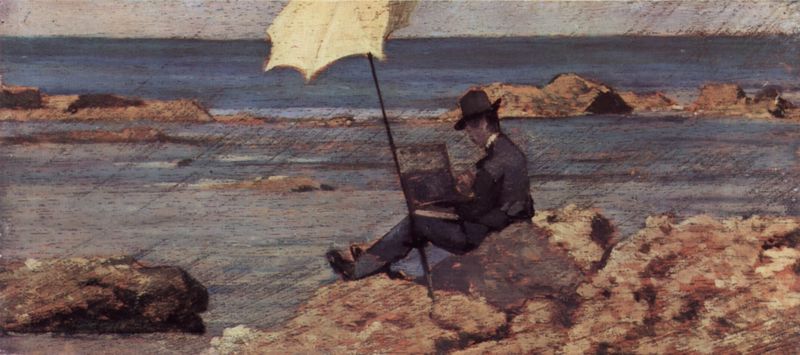
Titel: Silvestro Lega, in Riva al Mare malend
Künstler: Giovanni Fattori
Standort: Milano
Institution: Collezione R. Jucker
Schlagwörter: blau, felsen, gemälde, hand, himmel, mann, meer, schatten, wasser, weiß, impressionismus, landschaft, ocker, sand, see, sitzen, ufer, braun, grau, hut, kreide, licht, pastell, profil, rücken, schwarz, regenschirm, schirm, sonnenschirm, beige, malerei, zylinder, anzug, bart, hemd, schnurrbart, kragen, stein, steine, bild, bildnis, portrait, porträt, öl, ferne, horizont, natur, wind, gewässer, sonne, figur, beine, gischt, küste, sommer, strand, wellen, schuhe, fels, klippen, sonnenlicht, violett, platz, ölgemälde, brandung, sturm, wetter, wogen, blue, hat, men, oil, white, black, collar, dark, grey, old, painting, seated, sit, sitting, yellow, monet, dichter, lesen, woken, maler, manet, brown, striche, ozean, regen, melone, offen, buch, gentleman, gestade, pleinair, künstler, zeitung, leinwand, schuh, malen, palette, pinsel, sad, zeichnen, witterung, man, rock, rocks, sky, stone, lake, landscape, lap, ocean, sea, shore, water, waves, horizon, sun, sisley, feet, suit, stange, nordsee, coast, river, exterior, view, drawing, impressionism, shadow, line, sketch, zeichner, beach, seascape, storm, wave, koffer, reading, sunny, newspaper, diagonal, art, artist, easel, painter, pants, shoe, shoes, box, rain, tempest, read, lines, impressionist, malt, mer, book, caspar, seaside, water color, shade, canvas, paint, schliere, tophat, seashore, stones, raining, angle, parasol, umbrella, bowler, schrim, lonely, skyline, schwierig, rocky, knees, breeze, hood, ausharren, bandung, alone, shoreline, man sitting, 18 jahrhundert, siteznd, cover, sketching, tuxedo, relaxing, paintinh, san, observing, tux, surf, oststee, artisitc, unbrella, seashosre, sandbar, pleinar, sktcking, beactide, man painting the ocean, man and rain, man on rock, man on laptop sitting near sea